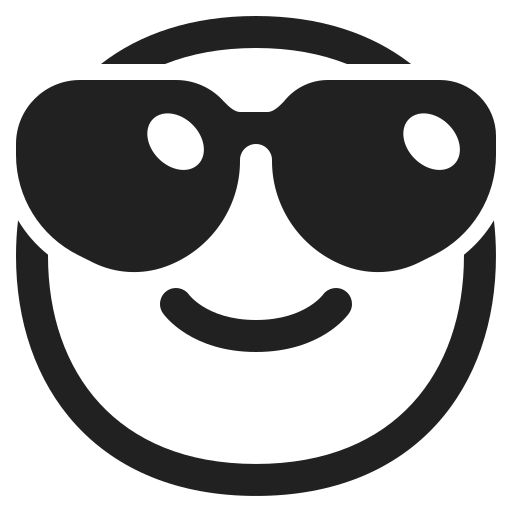
smiling face with sunglasses high contrast